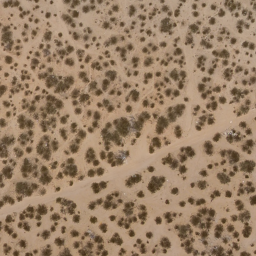
Label: chaparral